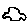
Label: car